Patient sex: F
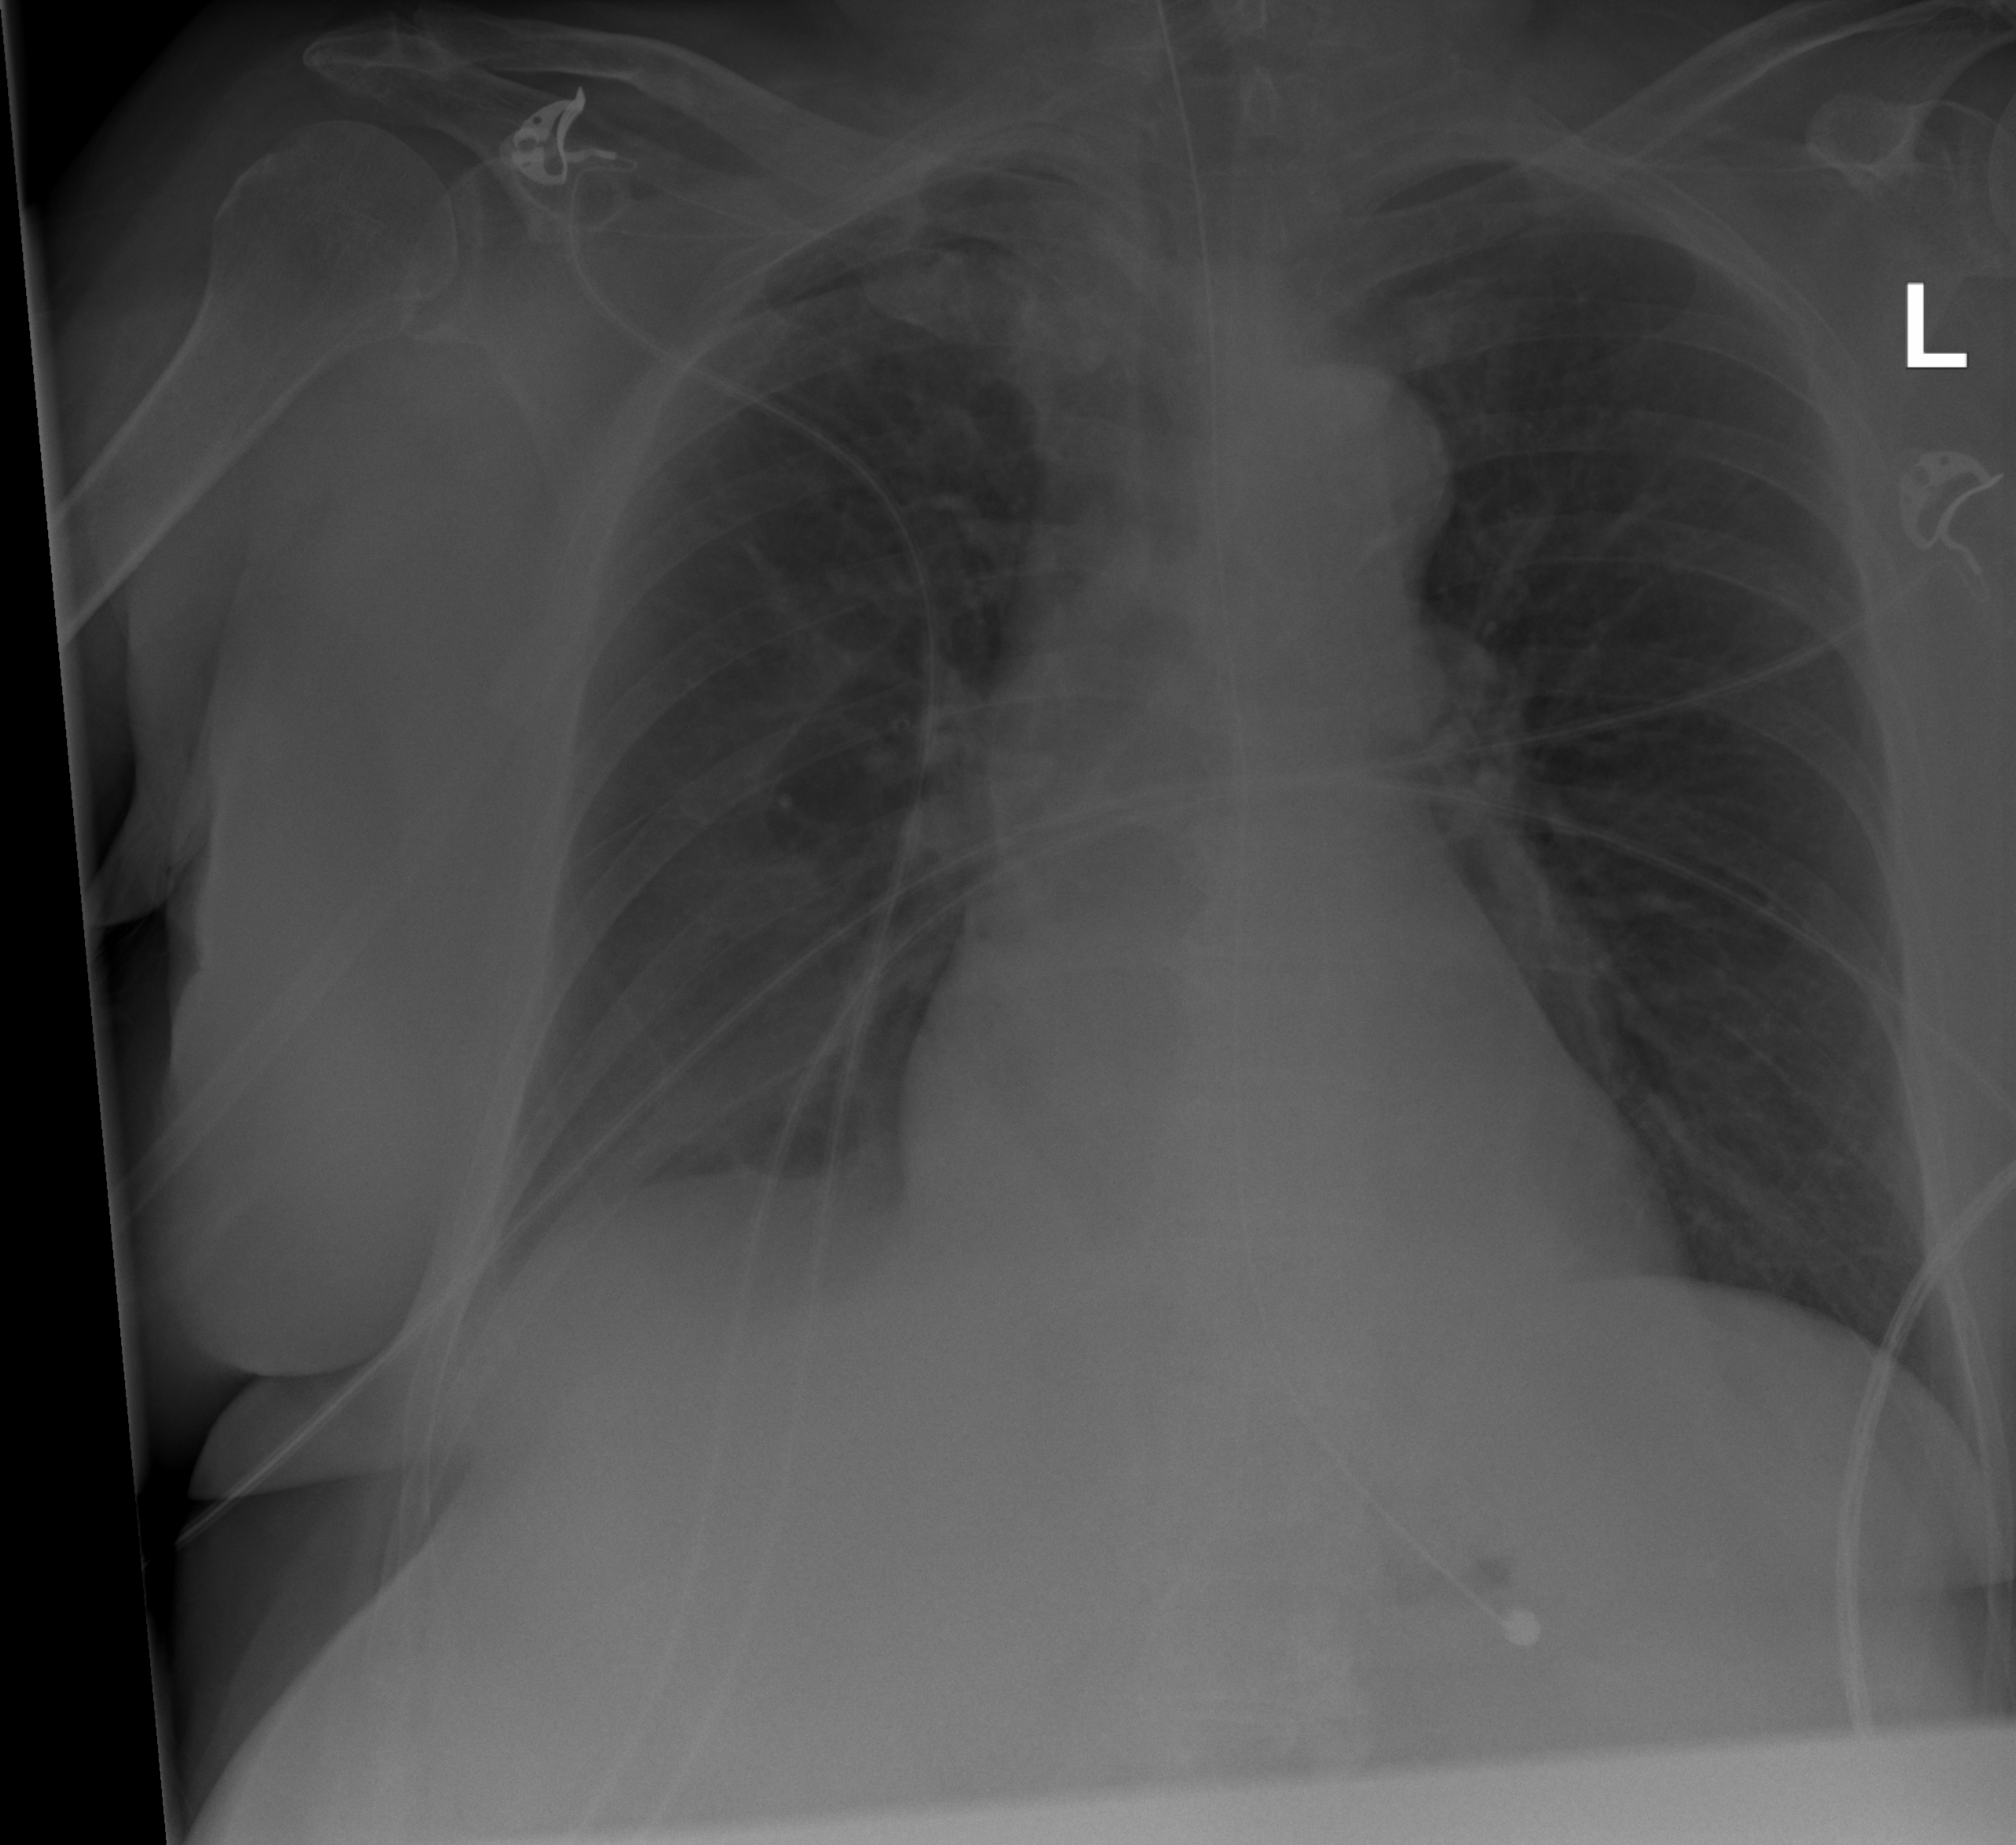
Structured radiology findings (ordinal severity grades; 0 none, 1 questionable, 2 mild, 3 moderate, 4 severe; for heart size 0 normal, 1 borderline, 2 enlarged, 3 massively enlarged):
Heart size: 0
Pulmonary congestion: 0
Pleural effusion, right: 2
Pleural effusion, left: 0
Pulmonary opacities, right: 0
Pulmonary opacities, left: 0
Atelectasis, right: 2
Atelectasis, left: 0